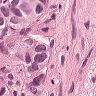
Metastatic tissue present: yes